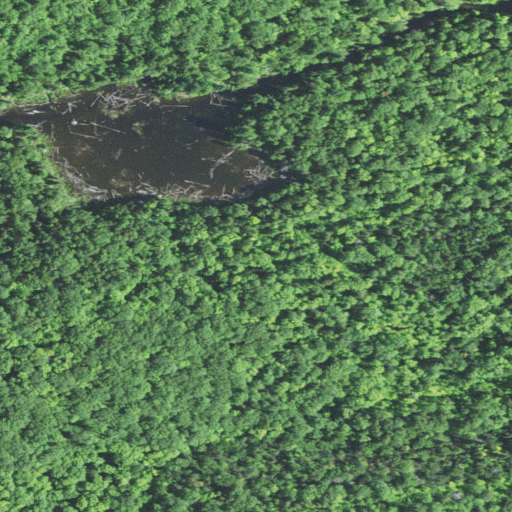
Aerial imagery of ridge(s) in Michigan named Rocky Ridge containing mixed forest, deciduous forest, woody wetlands, herbaceous wetlands, open water, and grassland